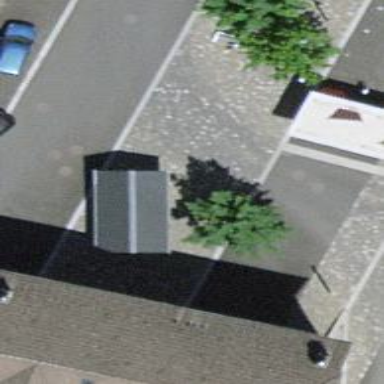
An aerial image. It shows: Living street with sett surface.